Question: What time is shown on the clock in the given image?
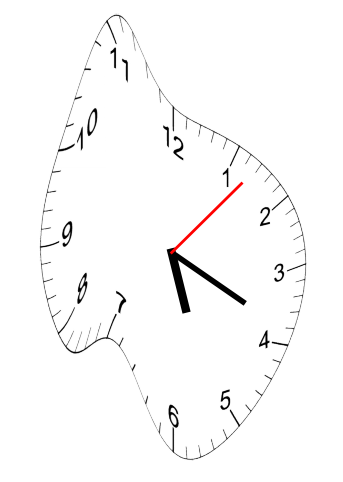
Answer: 05:19:07